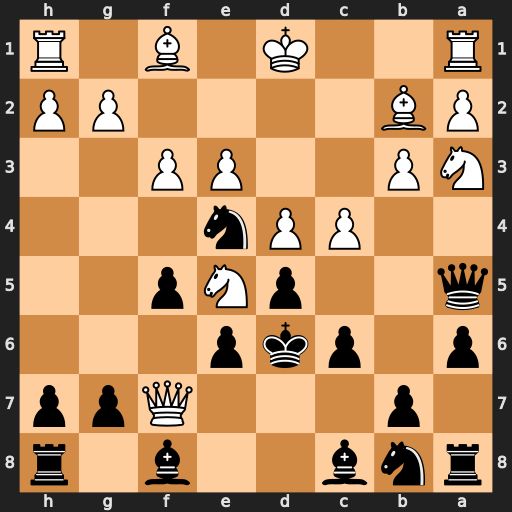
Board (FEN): rnb2b1r/1p3Qpp/p1pkp3/q2pNp2/2PPn3/NP2PP2/PB4PP/R2K1B1R
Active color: b
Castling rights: -
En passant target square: -
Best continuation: Qd2#